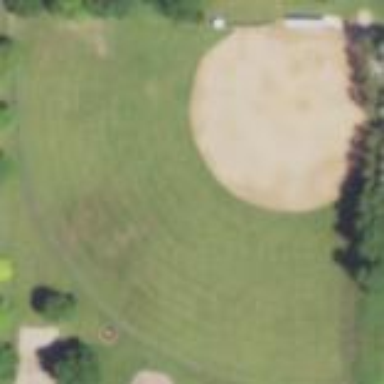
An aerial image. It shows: Baseball pitch for leisure land activities.